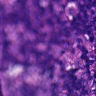
Metastatic tissue present: yes